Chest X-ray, AP view. Patient: 60 years old, sex M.
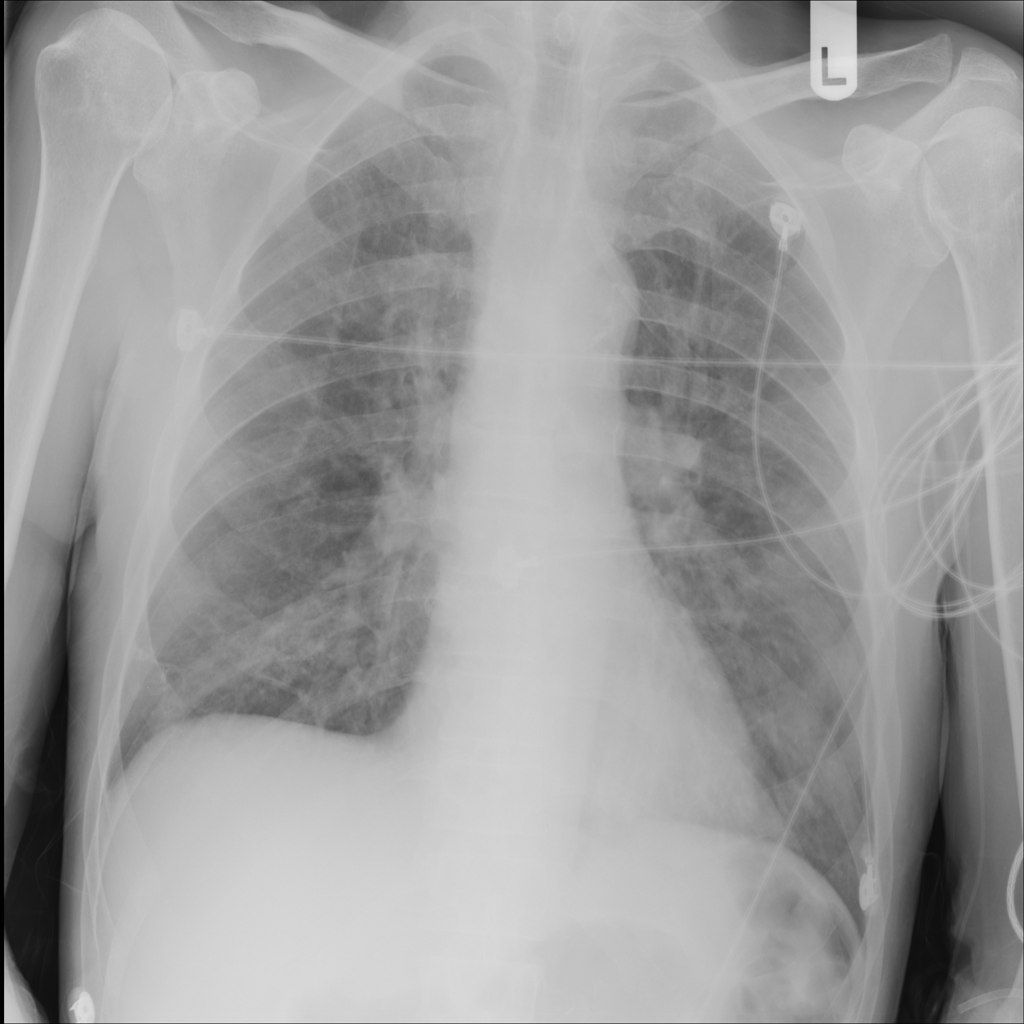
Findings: No Finding